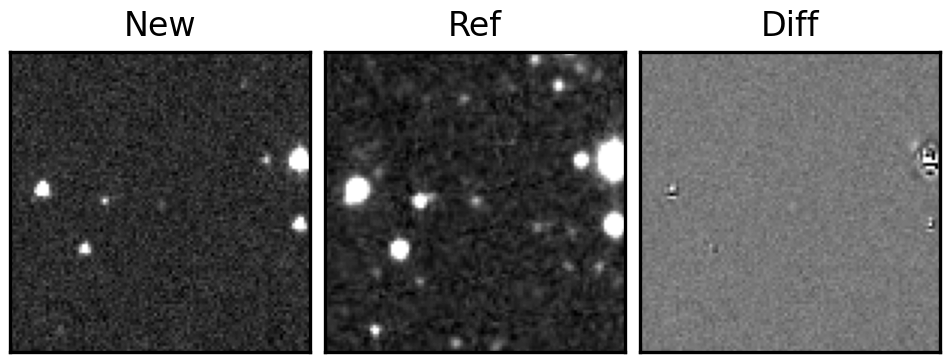
Label: real